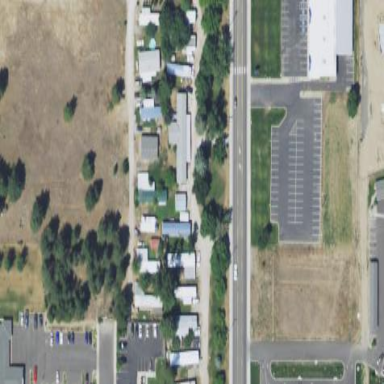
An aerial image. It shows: Residential area designated as trailer park.